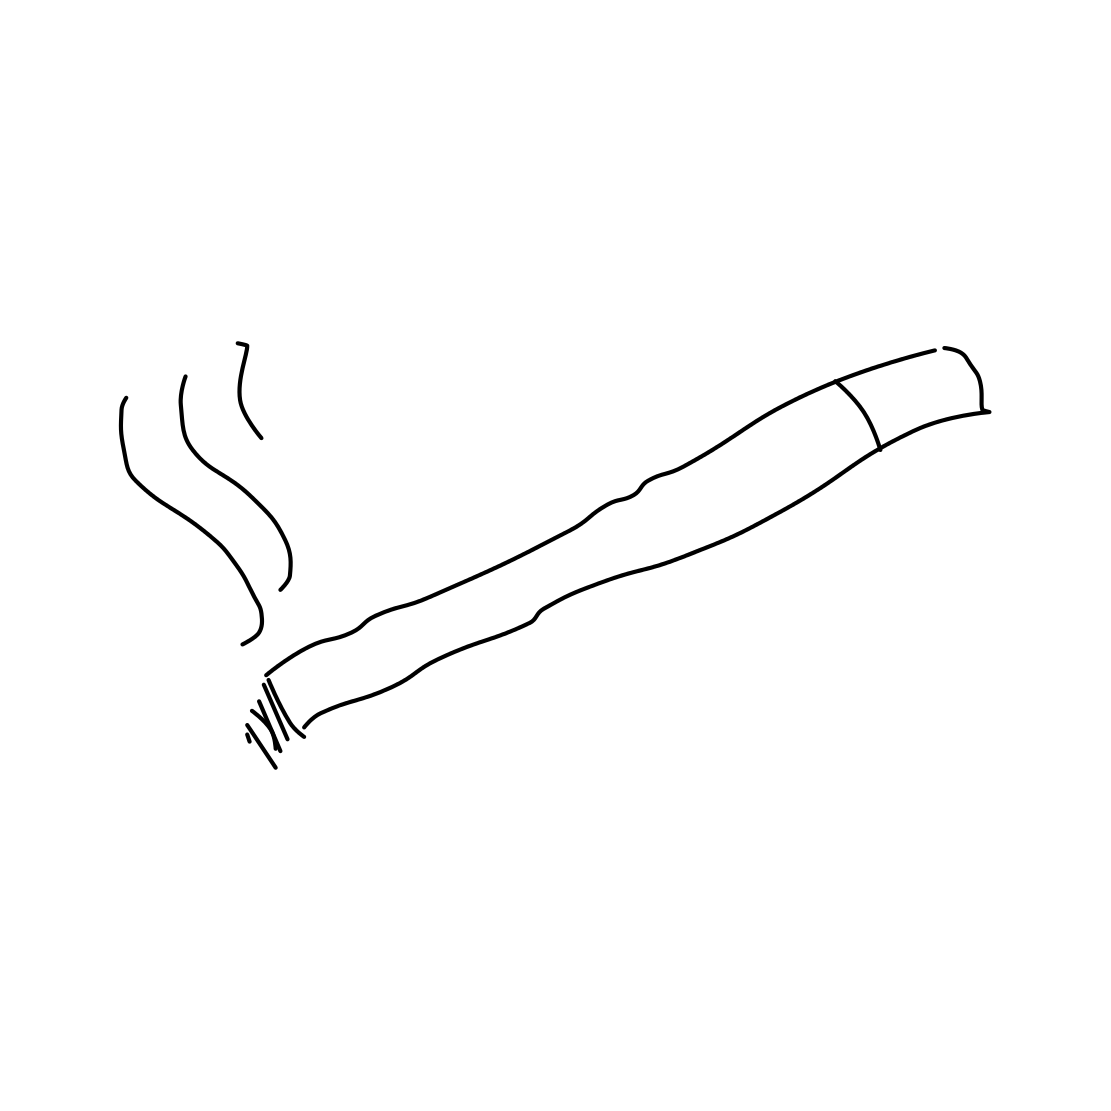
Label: cigarette